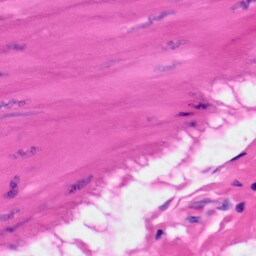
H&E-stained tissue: Skin